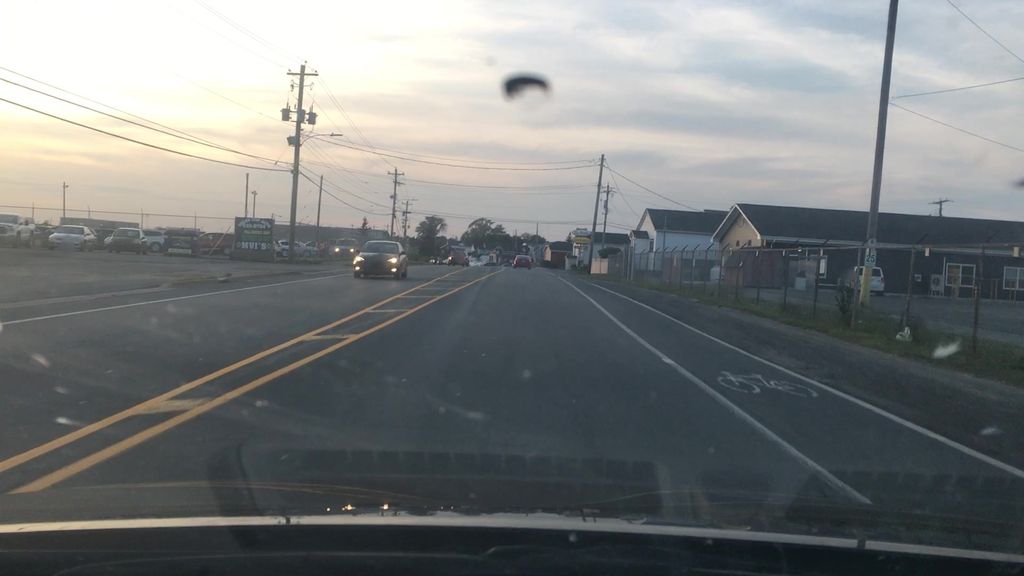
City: halifax